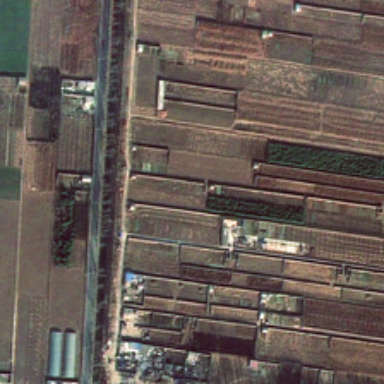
The little farm consists of grass and crops .